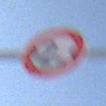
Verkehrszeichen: TatsaechlicheBreite2
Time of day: MorningAfternoon
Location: Outdoor (Nature)
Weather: PartlyCloudy
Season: Winter
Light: Natural